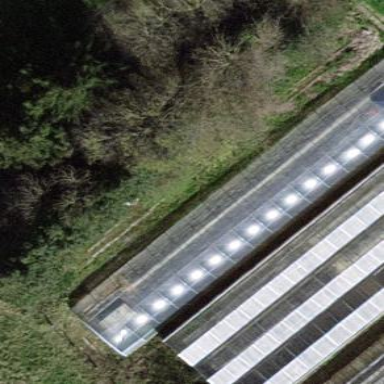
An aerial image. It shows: Greenhouse.